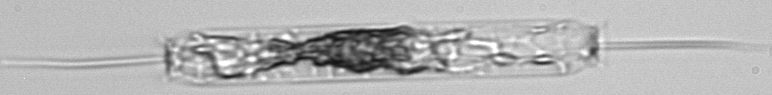
Label: Ditylum_brightwellii